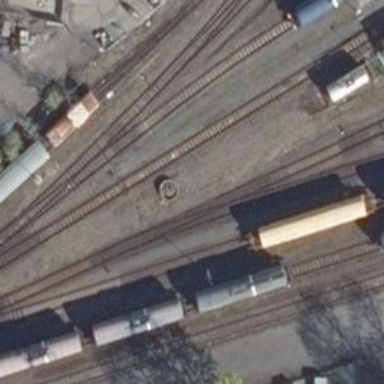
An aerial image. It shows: Railway switch.